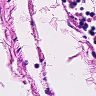
Metastatic tissue present: no